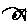
Label: fish